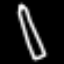
Label: pencil